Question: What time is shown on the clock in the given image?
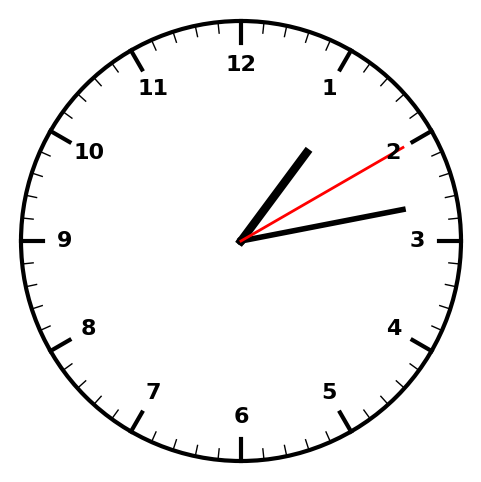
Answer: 01:13:10